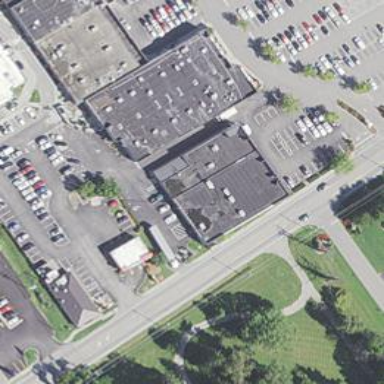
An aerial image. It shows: Clinic.